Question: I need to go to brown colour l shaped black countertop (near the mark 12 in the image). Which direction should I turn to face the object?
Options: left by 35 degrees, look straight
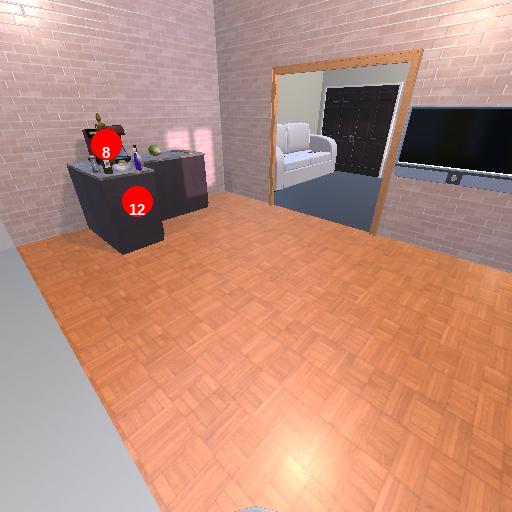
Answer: left by 35 degrees